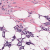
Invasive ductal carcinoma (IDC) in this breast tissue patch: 0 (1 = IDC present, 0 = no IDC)